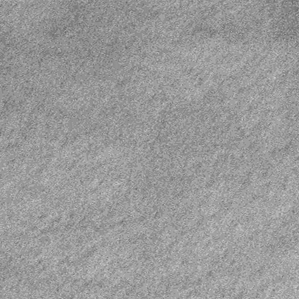
Label: frost